Question: Is there a better way to absolutely position a bunch of boxes to the left and right like this? Perhaps using flexbox?

<URL>
HTML:
'''
<div class="box first">
<h1>Lipsum</h1>
</div>
<div class="box second">
<h1>Lipsum</h1>
</div>
...
'''
CSS:
'''
.box {
position: absolute;
background: blue;
color: white;
}
.box.first, .box.third, .box.fifth {
left: 20px;
}
.box.second, .box.fourth, .box.sixth {
right: 20px;
}
.box.first {
top: 20px;
}
.box.second {
top: 120px;
}
...
'''
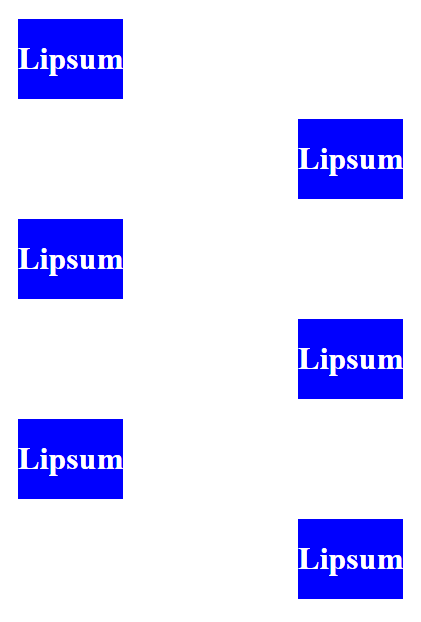
Answer: Since we are going for "better", you could use <URL> rules, like so:
### HTML
'''
<div class="box">
<h1>Lipsum</h1>
</div>
<div class="box">
<h1>Lipsum</h1>
</div>
<div class="box">
<h1>Lipsum</h1>
</div>
<div class="box">
<h1>Lipsum</h1>
</div>
<div class="box">
<h1>Lipsum</h1>
</div>
<!-- As many as you'd like... -->
'''
### CSS
'''
.box {
background: blue;
color: white;
}
.box:nth-child(odd){
float: left;
clear: both;
}
.box:nth-child(even){
float: right;
clear: both;
}
'''
The result is the same, but the implementation is much more scalable.

<URL>